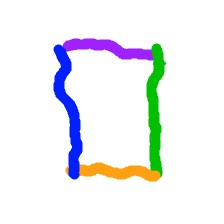
Shape: rectangle